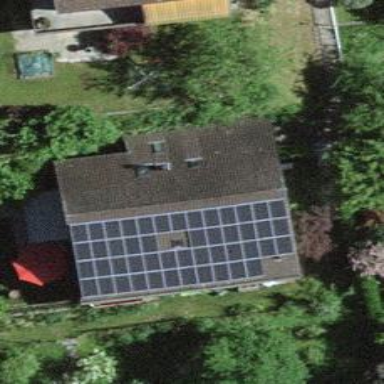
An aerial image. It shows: Solar power generator with photovoltaic panels.